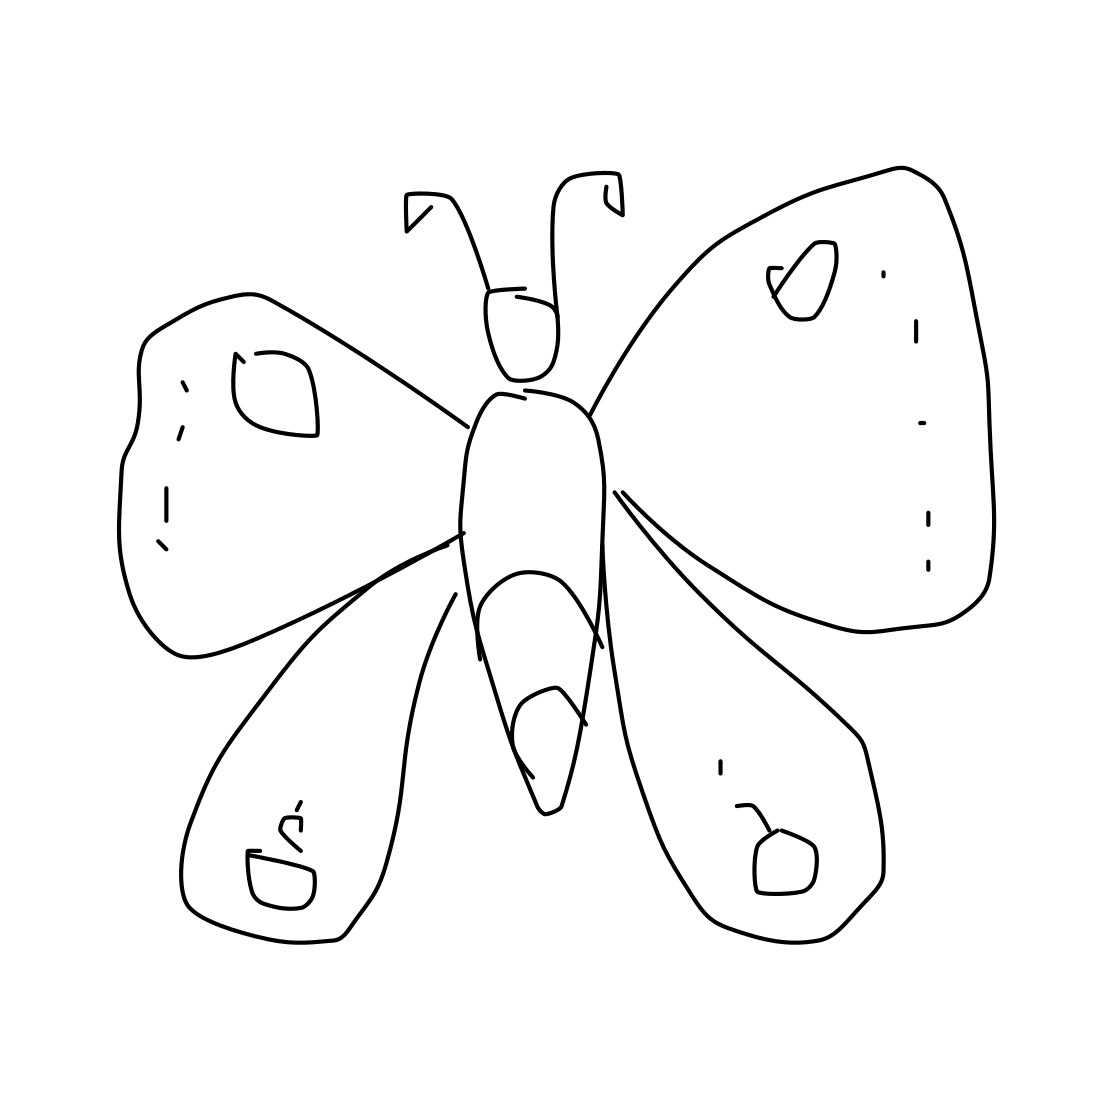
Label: butterfly